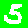
Digit: 5